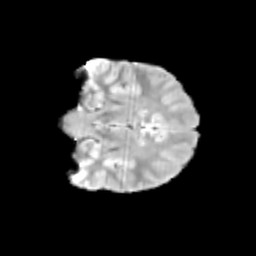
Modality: T2w
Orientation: coronal
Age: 13
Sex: male
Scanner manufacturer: siemens
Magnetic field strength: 3 T
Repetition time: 3.8 s
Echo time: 0.07 s